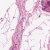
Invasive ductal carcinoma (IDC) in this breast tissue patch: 0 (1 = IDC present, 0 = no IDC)